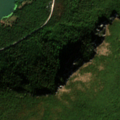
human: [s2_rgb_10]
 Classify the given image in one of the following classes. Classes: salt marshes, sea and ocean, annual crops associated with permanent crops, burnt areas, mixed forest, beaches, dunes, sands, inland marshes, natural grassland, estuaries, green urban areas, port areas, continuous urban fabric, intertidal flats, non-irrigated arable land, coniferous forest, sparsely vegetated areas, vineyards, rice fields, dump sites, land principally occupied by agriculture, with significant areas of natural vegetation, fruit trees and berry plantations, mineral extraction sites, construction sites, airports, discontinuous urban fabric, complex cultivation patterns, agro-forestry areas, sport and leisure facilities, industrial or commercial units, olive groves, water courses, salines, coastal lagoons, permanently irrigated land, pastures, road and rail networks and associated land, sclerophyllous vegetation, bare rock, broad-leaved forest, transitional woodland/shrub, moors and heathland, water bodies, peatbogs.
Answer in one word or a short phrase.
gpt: broad-leaved forest, transitional woodland/shrub, water courses